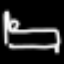
Label: bed